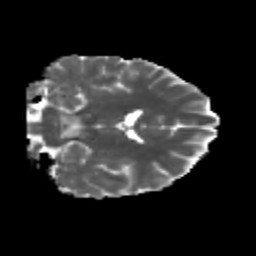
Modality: MD
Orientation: coronal
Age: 29
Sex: male
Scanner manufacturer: siemens
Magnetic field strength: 3 T
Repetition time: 3.5 s
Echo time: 0.113 s